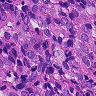
Metastatic tissue present: yes